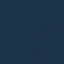
Label: SeaLake